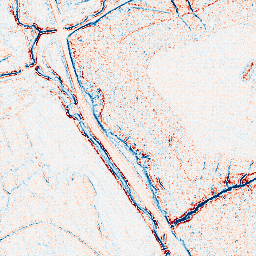
Category: edge_preserving
Decomposition family: bilateral
Decomposition parameters: d: 5
sigma_color: 150
sigma_space: 75
Upsampling method: sinc_blackman
Upsampling parameters: scale: 8
kernel_size: 16
Upsampling scale: 8